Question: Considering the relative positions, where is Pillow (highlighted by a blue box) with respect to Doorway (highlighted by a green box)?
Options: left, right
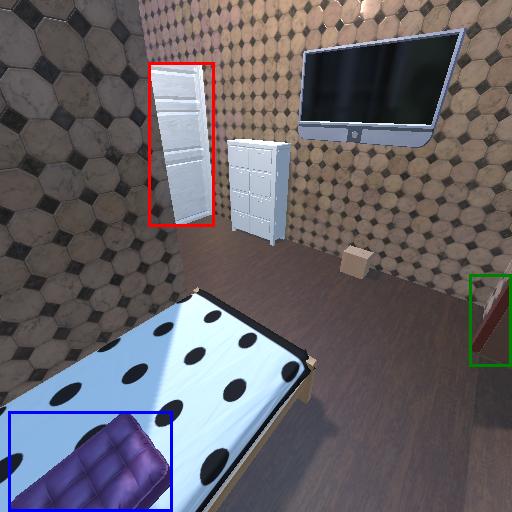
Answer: left